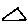
Label: triangle